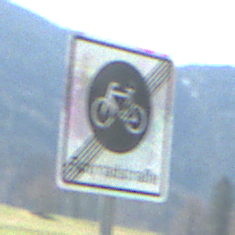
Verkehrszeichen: EndeFahrradstrasse
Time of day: MorningAfternoon
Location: Outdoor (Nature)
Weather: PartlyCloudy
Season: NotSpecified
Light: Natural